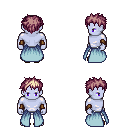
a pixel art fantasy rpg character, male body template, dark elf, purple skin, overskirt, white pants, white blonde bedhead hairstyle, cloth bracers, brown slippers, four views (front, back, left, right), 2x2 character sprite sheet, small pixel art, hard edges, no anti-aliasing